Aerial crown-view tile of a tropical tree (Barro Colorado Island, Panama), acquired 20240611:
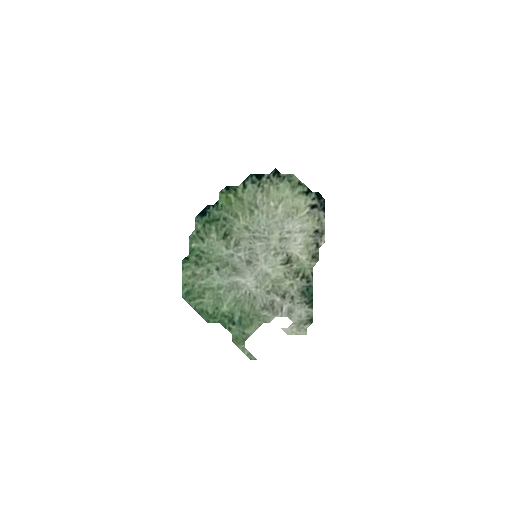
Species: Quararibea stenophylla
GBIF accepted scientific name: Quararibea stenophylla
Crown area: 28.243 m²